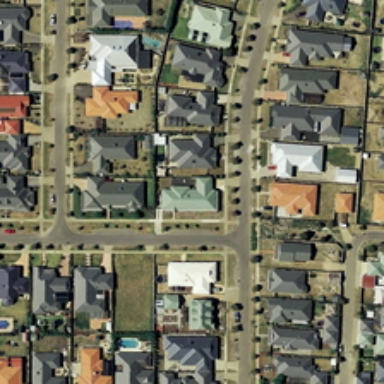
On both sides of the road are neatly arranged are residential area .